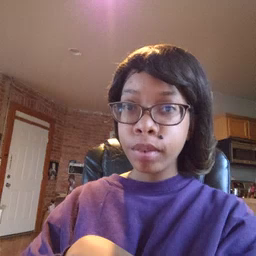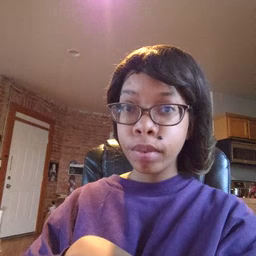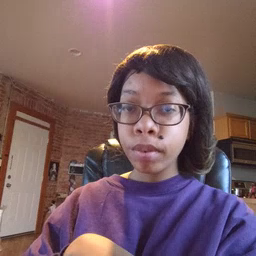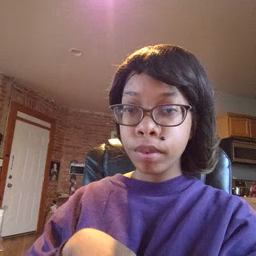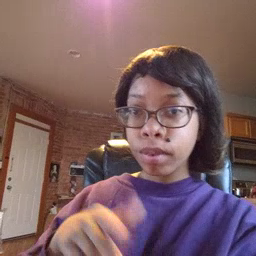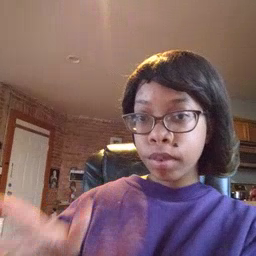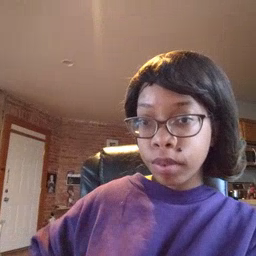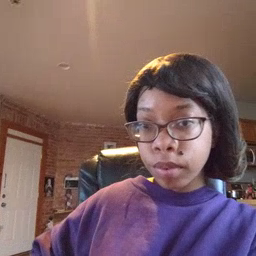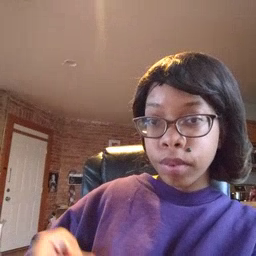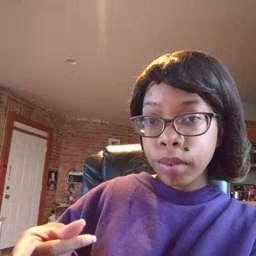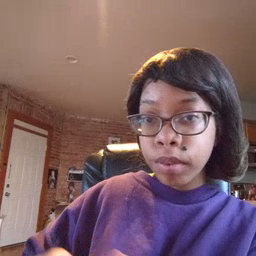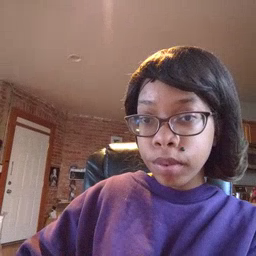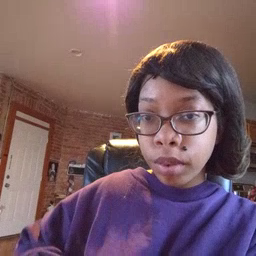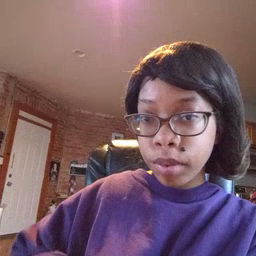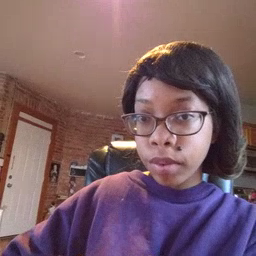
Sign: puppy